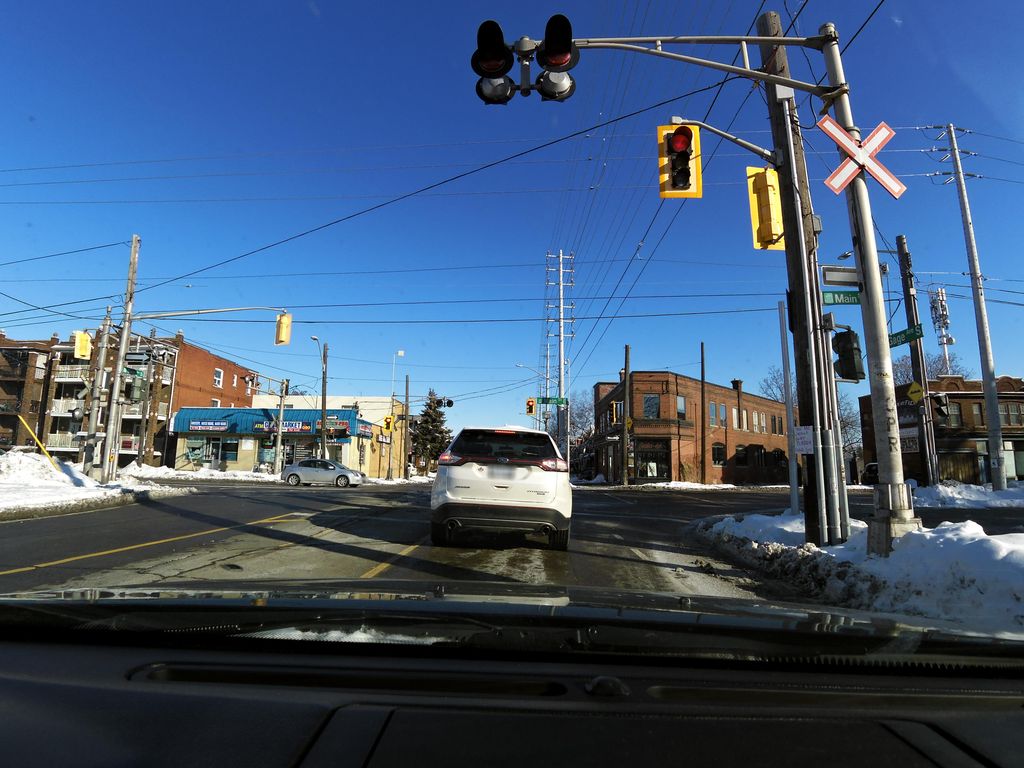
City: hamilton